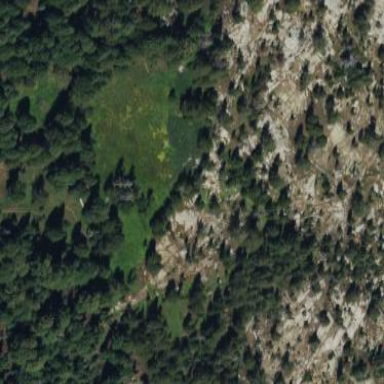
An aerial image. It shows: Wet meadow characterized by grassland vegetation.